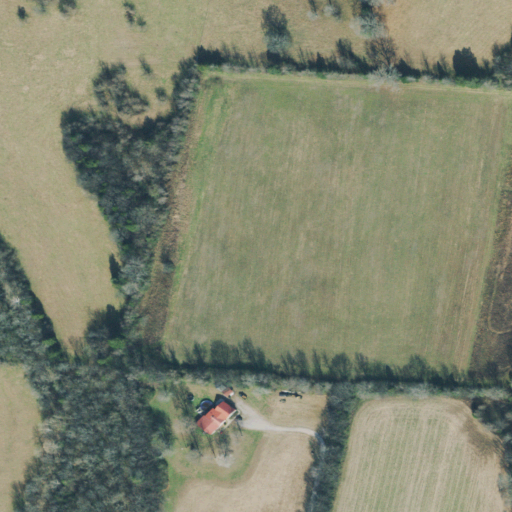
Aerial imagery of valley in Tennessee named Liberty Valley containing pasture, deciduous forest, mixed forest, cultivated crops, and open development